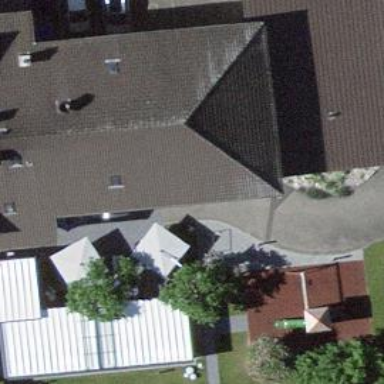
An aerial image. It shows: Restaurant in building.